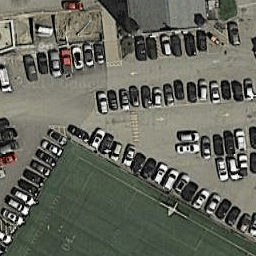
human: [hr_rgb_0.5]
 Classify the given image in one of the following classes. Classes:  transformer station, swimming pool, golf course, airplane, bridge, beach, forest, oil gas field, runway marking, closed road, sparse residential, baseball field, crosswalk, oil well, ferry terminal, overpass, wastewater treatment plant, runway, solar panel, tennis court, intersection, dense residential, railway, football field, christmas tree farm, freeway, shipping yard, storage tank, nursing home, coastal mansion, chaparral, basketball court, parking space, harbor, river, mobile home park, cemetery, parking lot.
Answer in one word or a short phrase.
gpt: parking lot